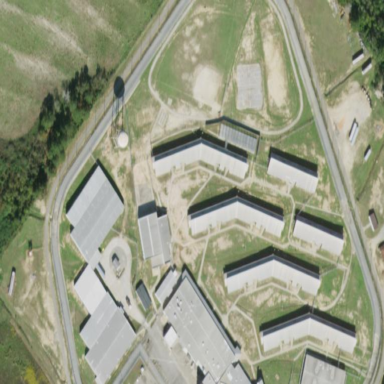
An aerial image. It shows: Prison enclosed by fence.